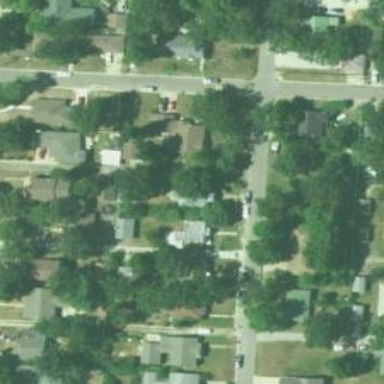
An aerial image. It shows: Alley classified as service road.